Field crop: maize
Growth stage: 2
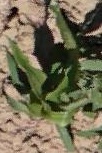
Species: maize